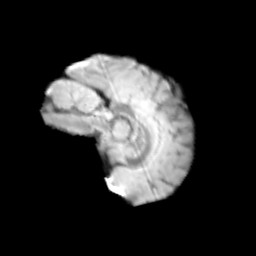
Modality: T2w
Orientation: sagittal
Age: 9
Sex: female
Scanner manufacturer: siemens
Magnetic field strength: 3 T
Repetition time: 3.8 s
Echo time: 0.07 s